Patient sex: M
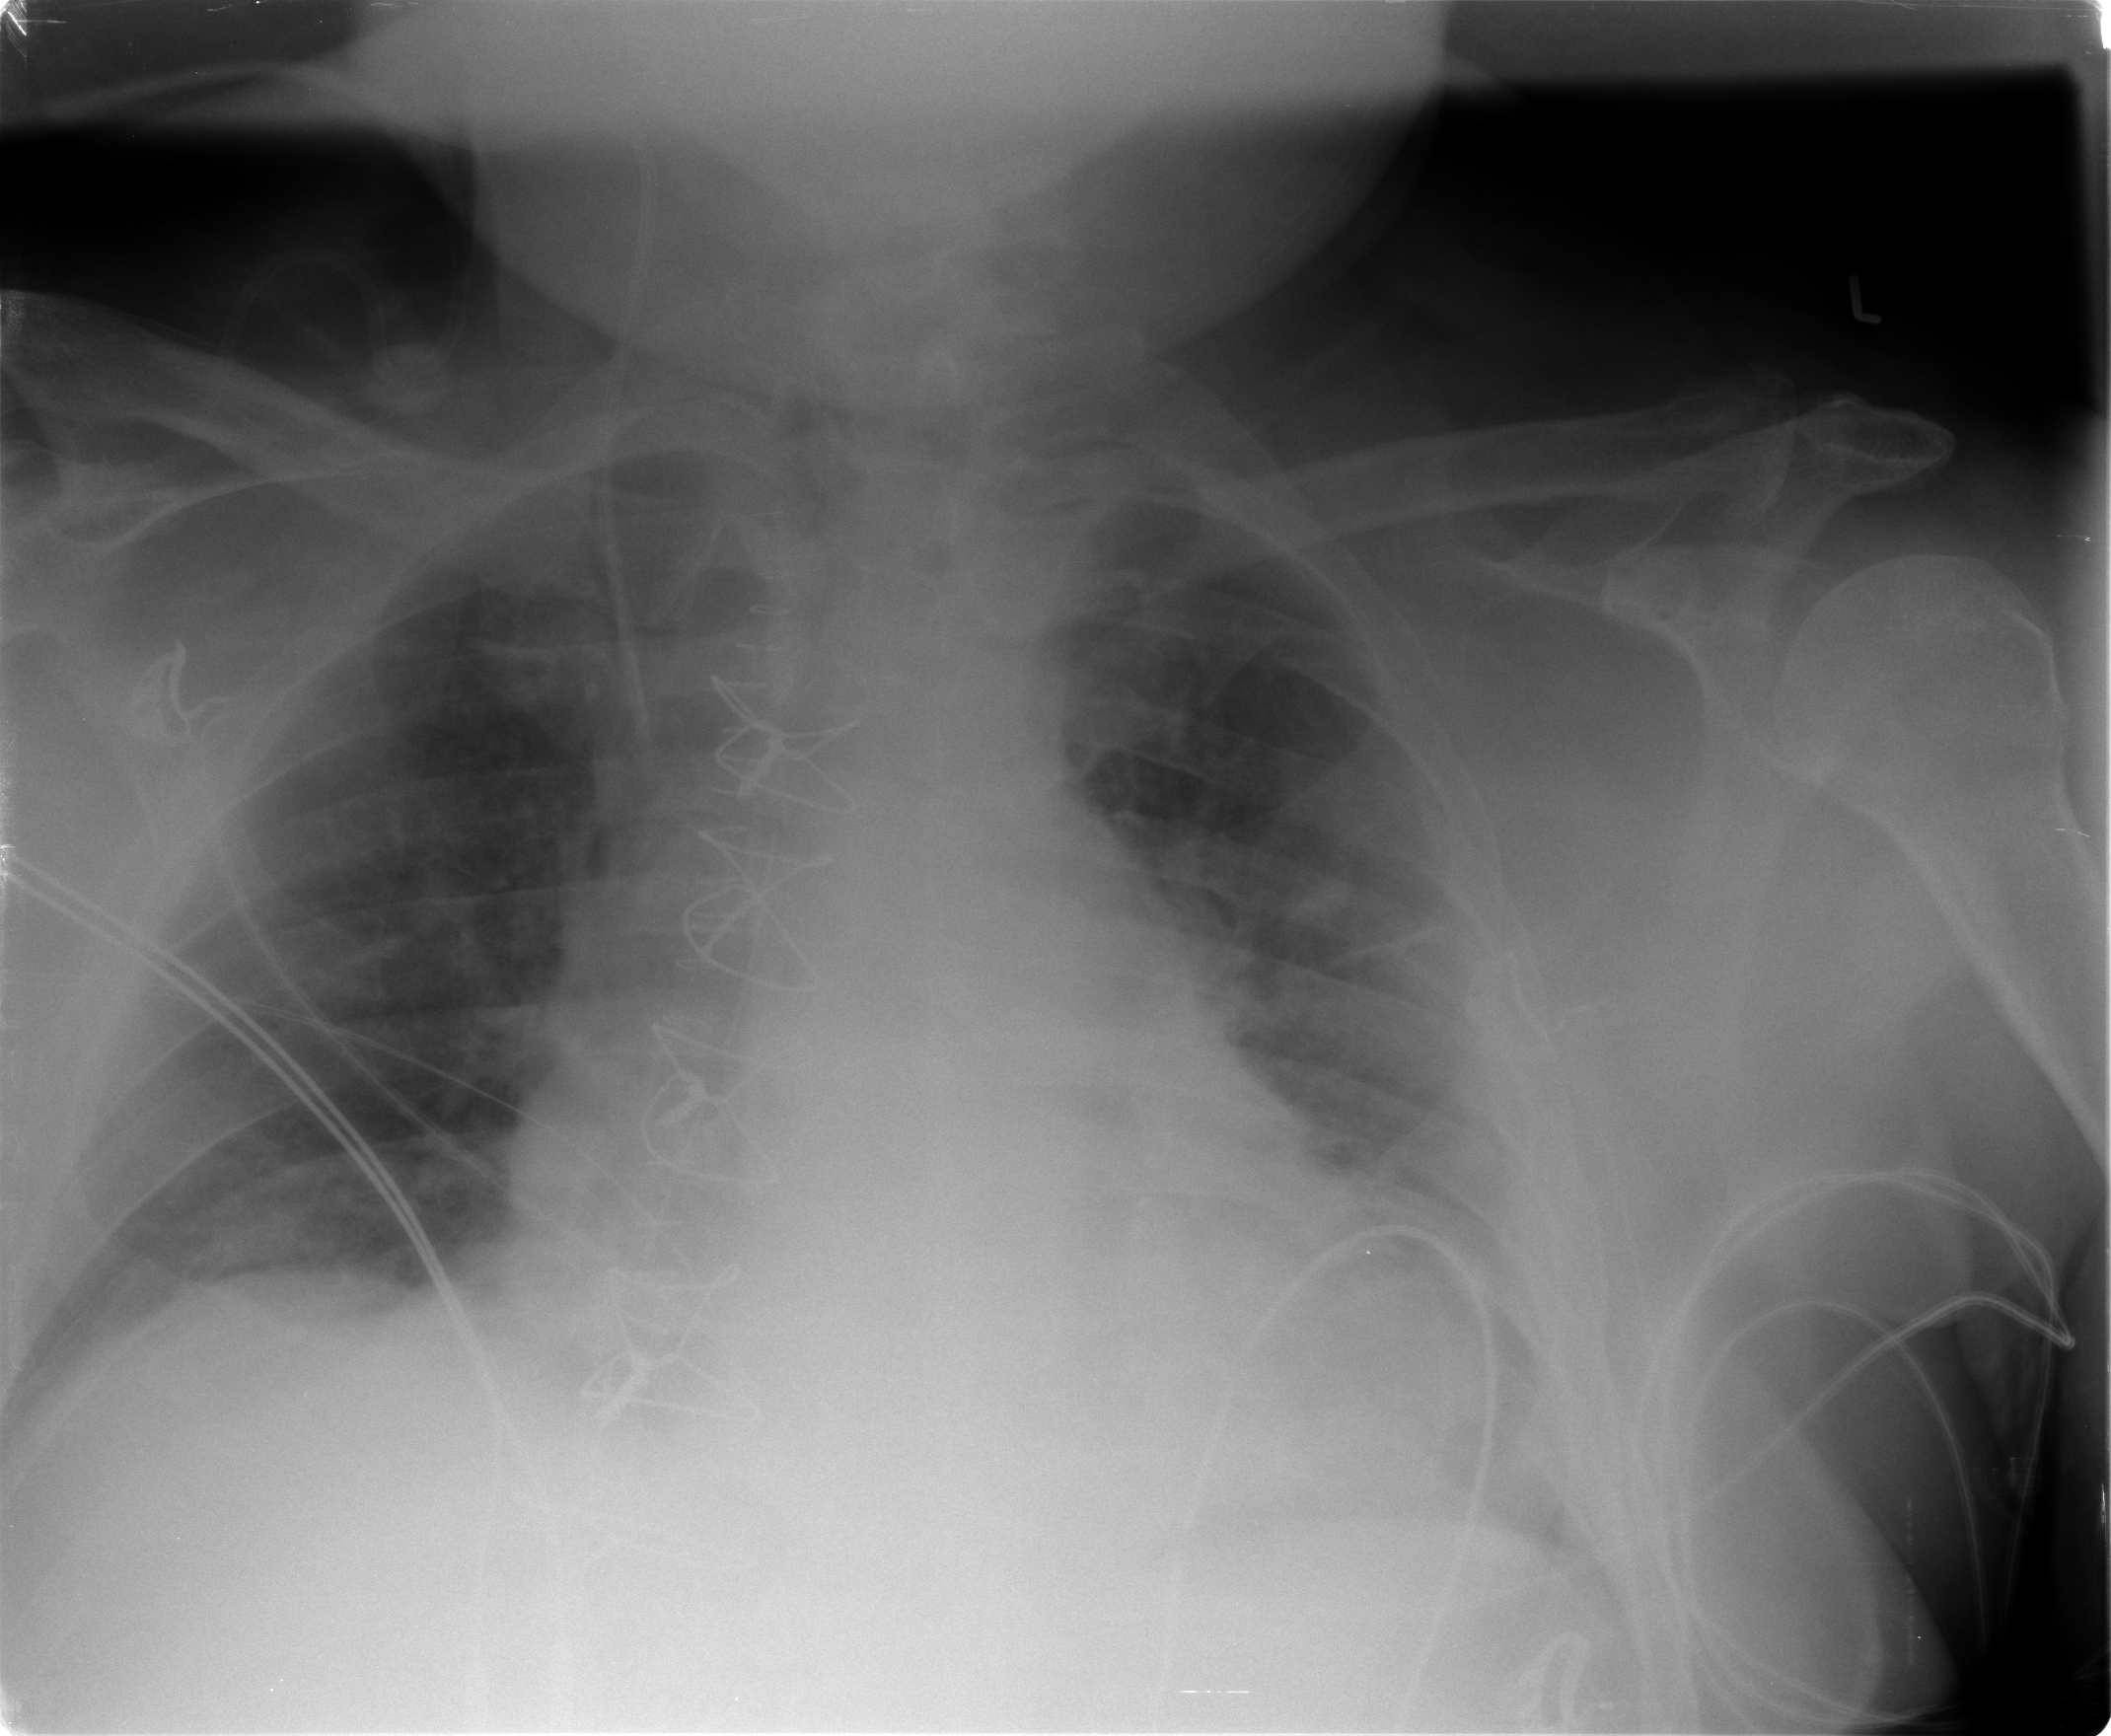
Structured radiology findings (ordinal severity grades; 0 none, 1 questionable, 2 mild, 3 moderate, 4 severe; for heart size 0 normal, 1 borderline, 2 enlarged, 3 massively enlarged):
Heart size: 2
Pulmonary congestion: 1
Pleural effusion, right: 1
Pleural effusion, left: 1
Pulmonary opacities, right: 1
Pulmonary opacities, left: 2
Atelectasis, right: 2
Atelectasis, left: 2